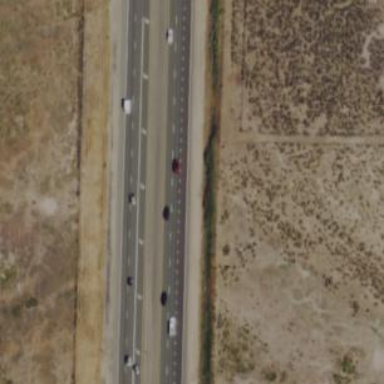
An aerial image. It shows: Asphalt trunk highway which is also expressway.